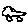
Label: car